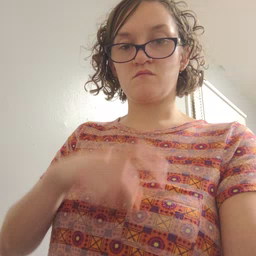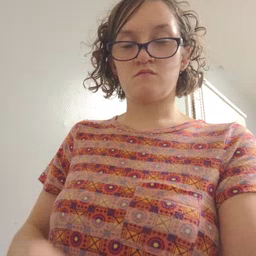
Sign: feet